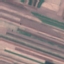
Land use / land cover class: AnnualCrop